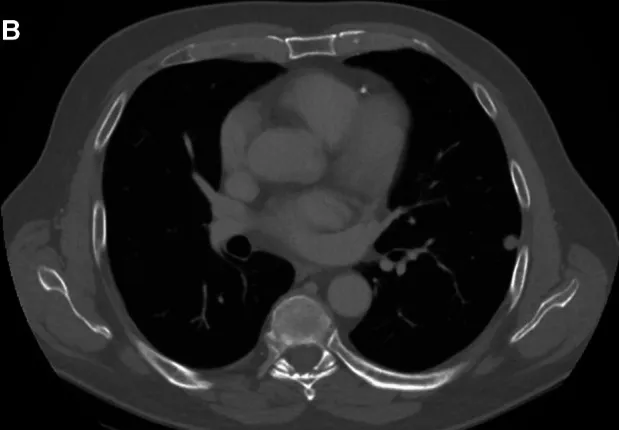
12 mm lower lobe.
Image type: radiology (ct)